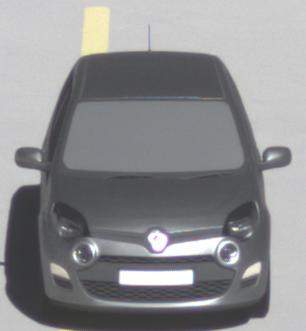
Make: Renault
Model: Twingo 1.2 LEV 16V 75
Detailed model: Twingo (II)
Model produced from: 2012/01
Model produced until: 2014/07
Doors: 3
Color: gray
Road condition: dry road
Daytime: morning or afternoon
Contrast: high contrast